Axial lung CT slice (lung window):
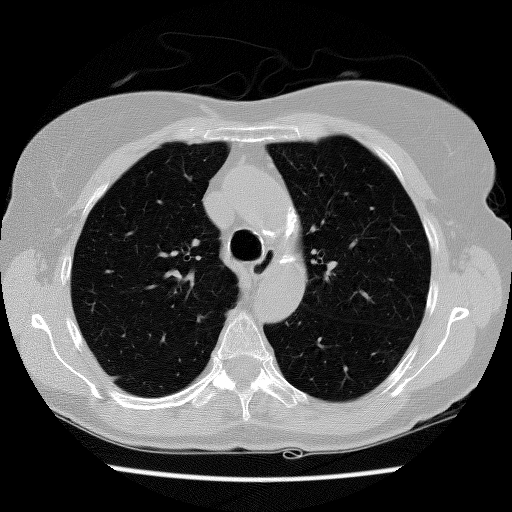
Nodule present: no